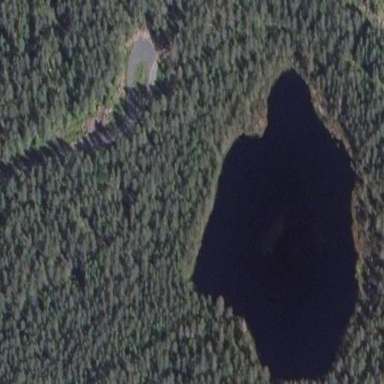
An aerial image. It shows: Beautiful lake surrounded by nature.